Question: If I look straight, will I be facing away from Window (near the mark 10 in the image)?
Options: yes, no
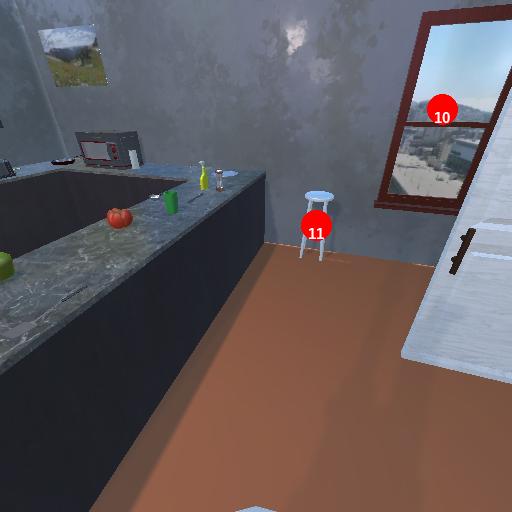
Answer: yes